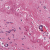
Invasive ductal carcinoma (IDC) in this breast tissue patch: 0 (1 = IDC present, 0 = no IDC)